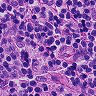
Metastatic tissue present: no